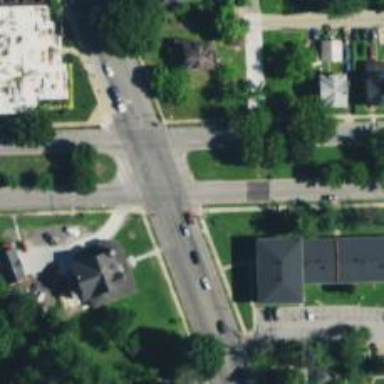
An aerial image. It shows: Marked crossing on the road.